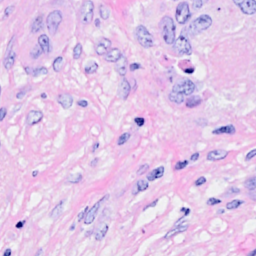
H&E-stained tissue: Breast